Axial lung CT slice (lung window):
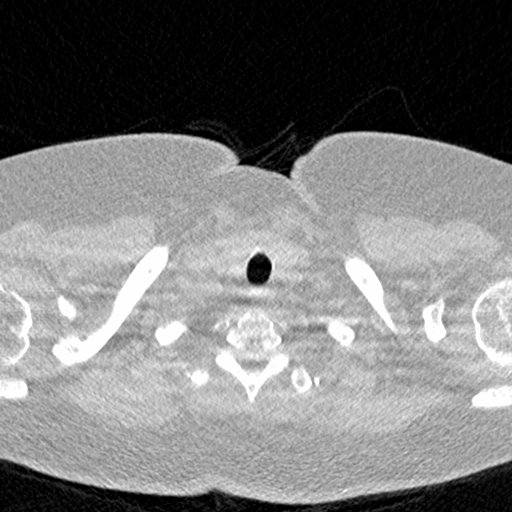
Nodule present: no